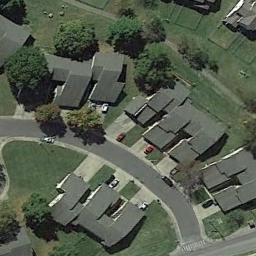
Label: medium_residential